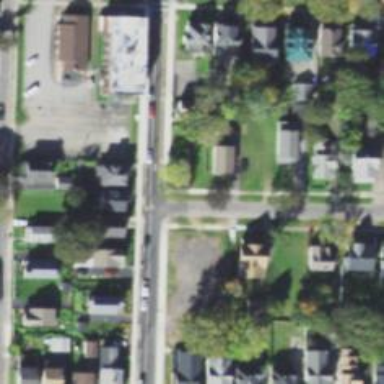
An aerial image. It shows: Residential road with asphalt surface. Sidewalk is present on the left side.